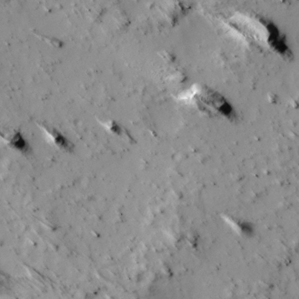
Label: non_frost